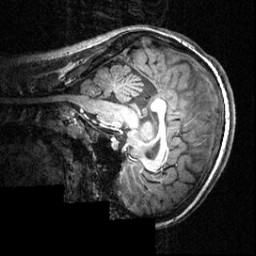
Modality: T1w
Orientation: sagittal
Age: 19
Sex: female
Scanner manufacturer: siemens
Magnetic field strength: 3.951 T
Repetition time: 1.5 s
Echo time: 0.00335 s